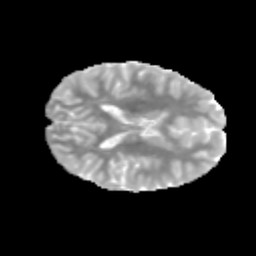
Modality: MD
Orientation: axial
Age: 11
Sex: female
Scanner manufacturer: siemens
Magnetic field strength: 3 T
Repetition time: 3.8 s
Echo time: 0.07 s